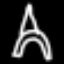
Label: The Eiffel Tower